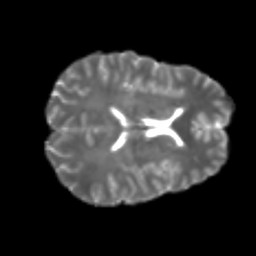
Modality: T2w
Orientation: axial
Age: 24
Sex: male
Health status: healthy
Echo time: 0.074 s